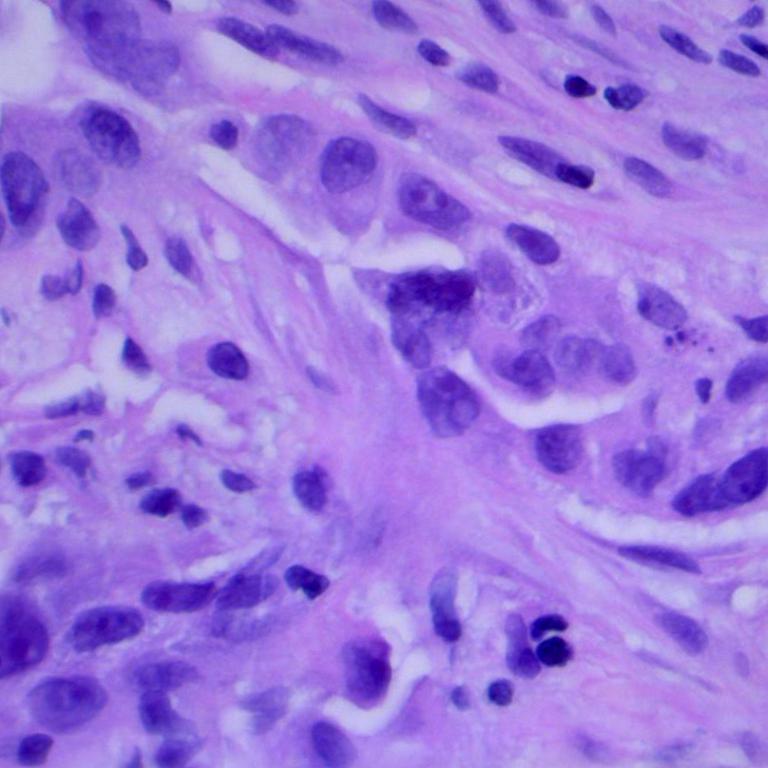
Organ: lung
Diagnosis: adenocarcinomas